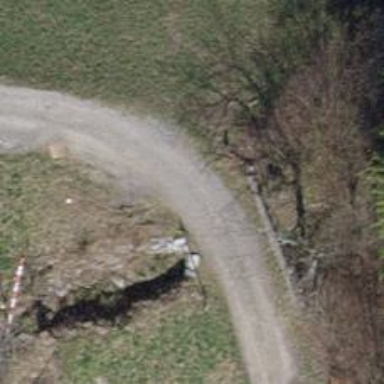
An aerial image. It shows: Track road with bridge.